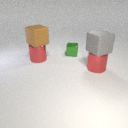
large red metal cylinder behind large red metal cylinder